Question: I have a project which involves some (fairly simple) C-code generation as part of a build system. In essence, I have some version information associated with a project (embedded C) which I want to expose in my binary, so that I can easily determine what firmware version was programmed to a particular device for debugging purposes.
I'm writing some simplistic python tools to do this, and I want to make sure they're thoroughly tested. In general, this has been fairly straightforward, but I'm unsure what the best strategy is for the code-generation portion. Essentially, I want to make sure that the generated files both:
- -
The second, I can (I believe) achieve to a reasonable degree with regex matching. The first, however, is something of a bigger task. I could probably use something like <URL> and examine the resulting AST to accomplish both goals, but that seems like an unnecessarily heavyweight solution.
Edit: A dataflow diagram of my build hierarchy

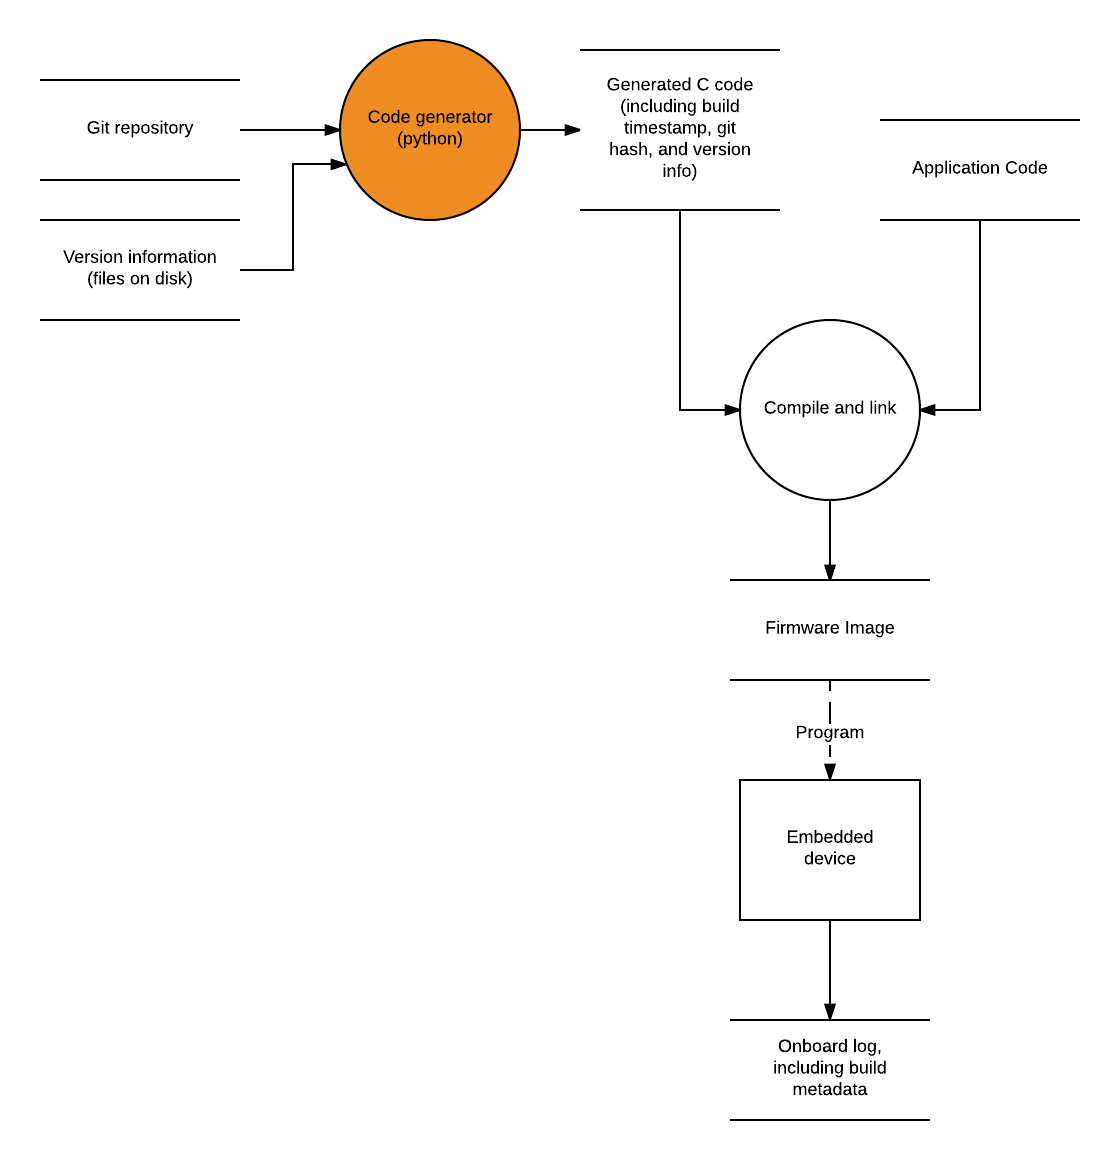
Answer: Thanks for the diagram! Since you are not testing for coverage, if it were me, I would just compile the generated C code and see if it worked :) . You didn't mention your toolchain, but in a Unix-like environment, 'gcc <whatever build flags> -c generated-file.c || echo 'Oops!'' should be sufficient.
Now, it may be that the generated code isn't a freestanding compilation unit. No problem there: write a shim. Example 'shim.c':
'''
#include <stdio.h>
#include "generated-file.c"
main() {
printf("%s
", GENERATED_VERSION); //or whatever is in generated-file.c
}
'''
Then 'gcc -o shim shim.c && diff <(./shim) "name of a file holding the expected output" || echo 'Oops!'' should give you a basic test. (The '<()' is bash <URL> The file holding the expected results may already be in your git repo, or you might be able to use your Python routine to write it to disk somewhere.
This approach can work even if your actual toolchain isn't amenable to automation. To test syntactic validity of your code, you can use 'gcc' even if you are using a different compiler for your target processor. For example, compiling with 'gcc -ansi' will disable a number of GNU extensions, which means code that compiles with 'gcc -ansi' is more likely to compile on another compiler than is code that compiles with full-on, GNU-extended 'gcc'. See the gcc page on <URL>.
Incidentally, this is the same approach <URL> the bare minimum necessary to test if everything is OK. Depending on how complicated your Python is, you might want to test several different aspects of your generated code with respective, different shims.